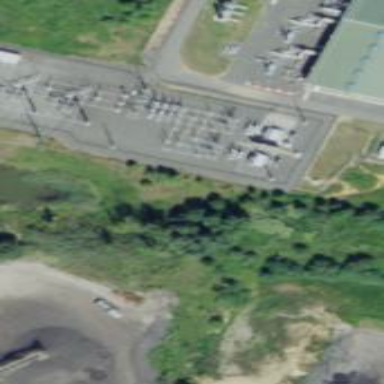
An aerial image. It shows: Industrial substation with power supply facilities.